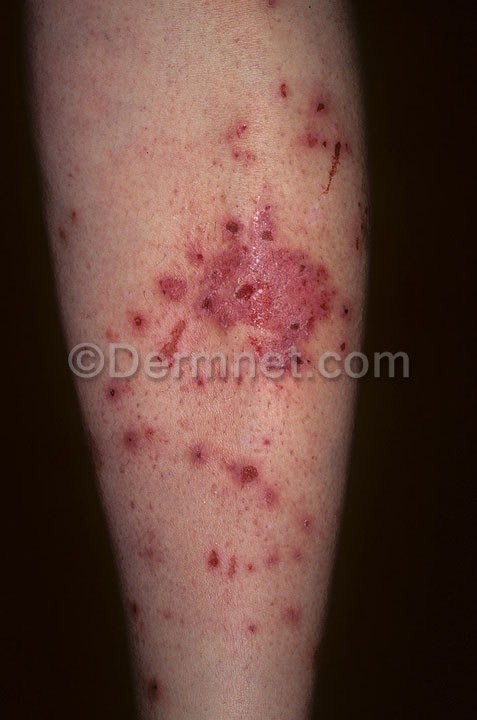
Disease: Cellulitis Impetigo and other Bacterial Infections